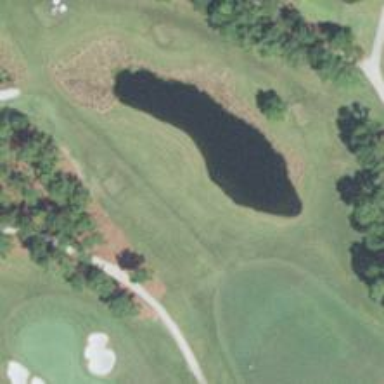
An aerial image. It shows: Water hazard in golf course. The hazard is natural water feature.